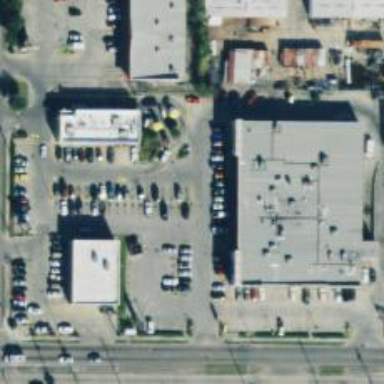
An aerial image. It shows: Parking space.